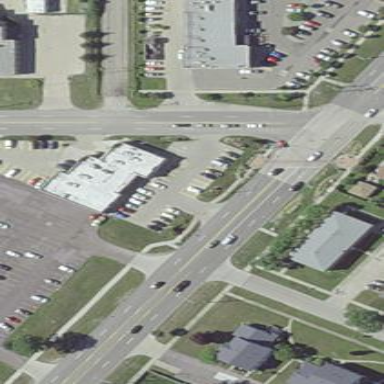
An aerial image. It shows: Retail area.